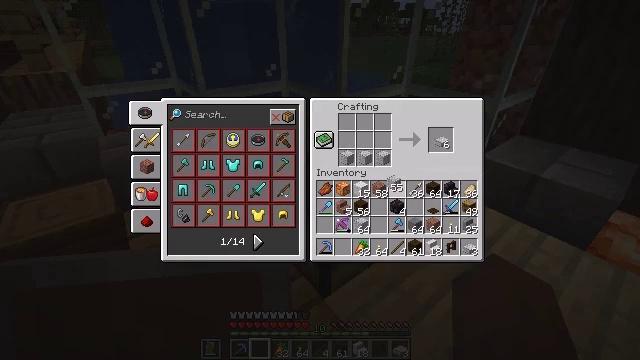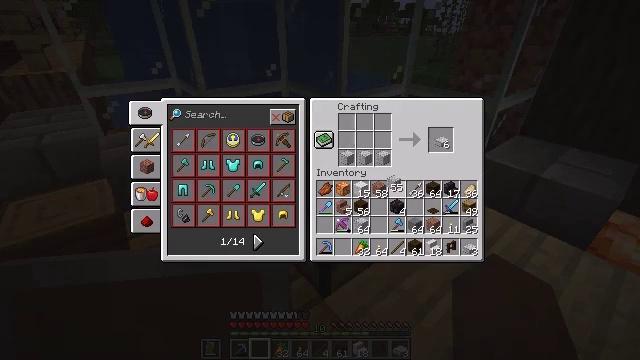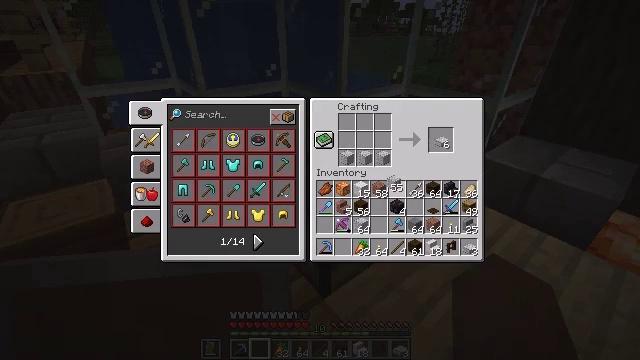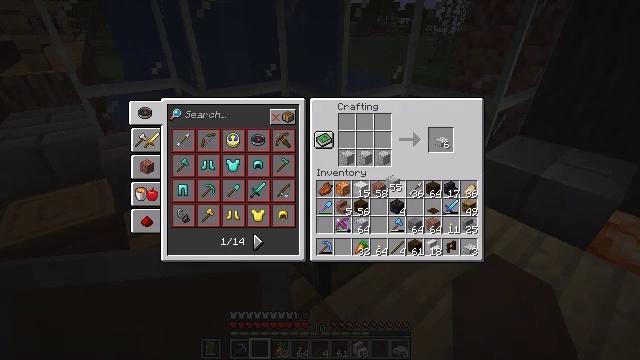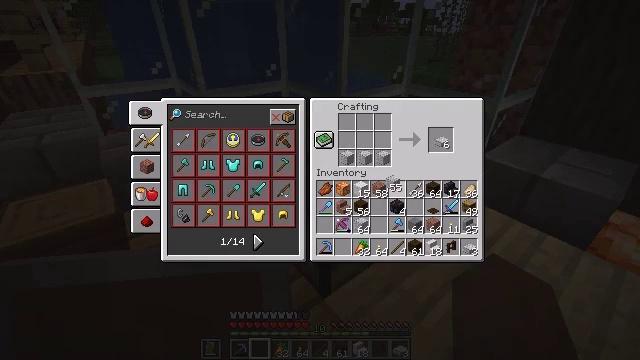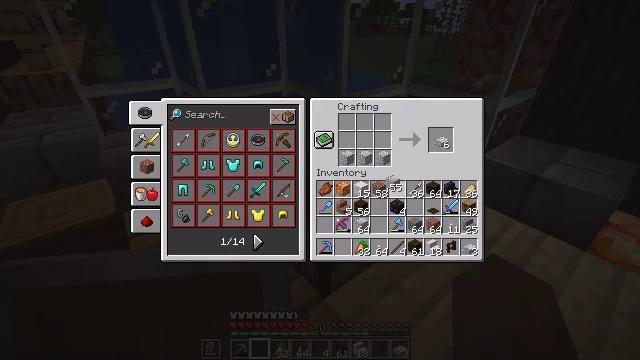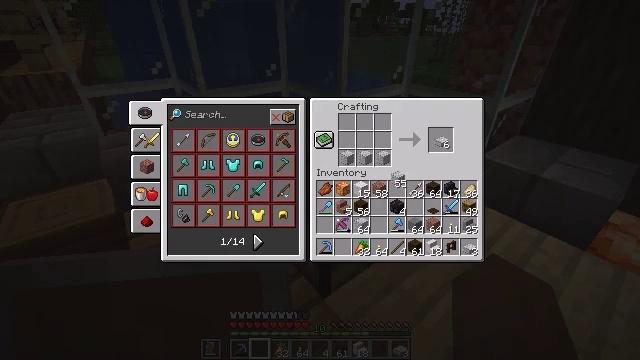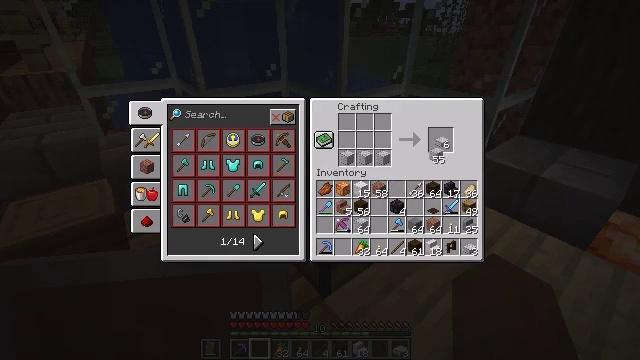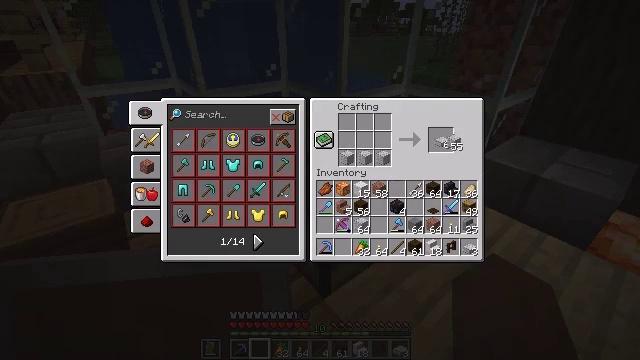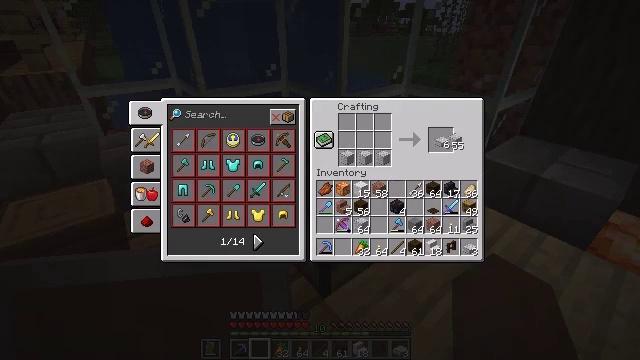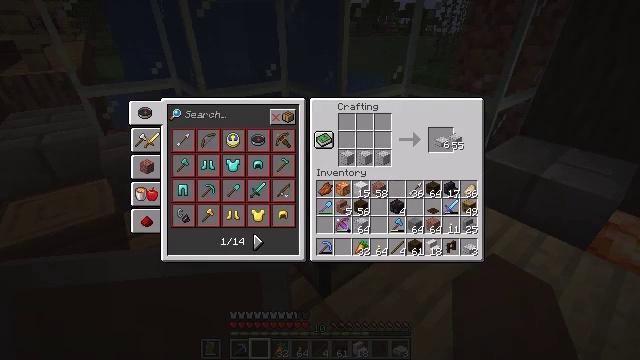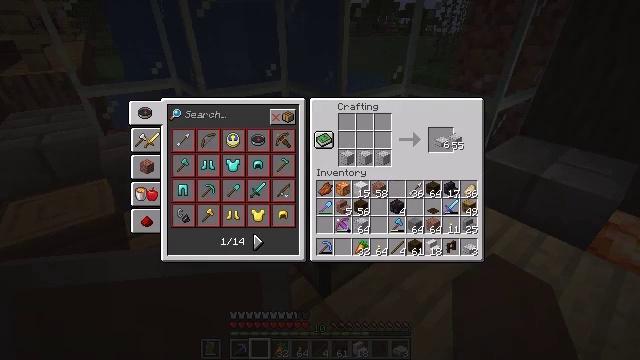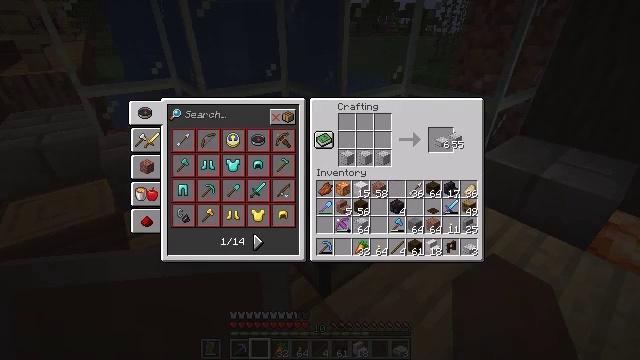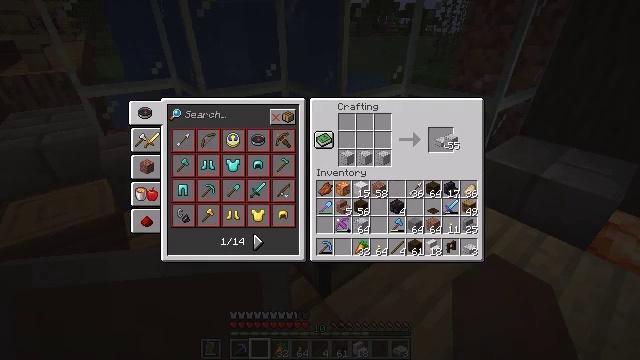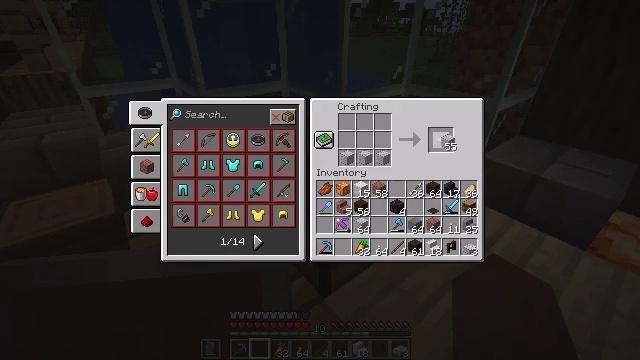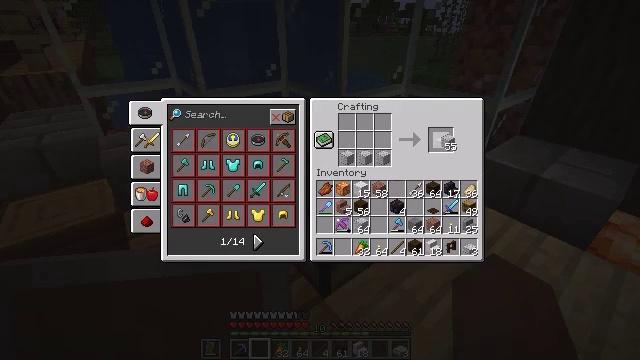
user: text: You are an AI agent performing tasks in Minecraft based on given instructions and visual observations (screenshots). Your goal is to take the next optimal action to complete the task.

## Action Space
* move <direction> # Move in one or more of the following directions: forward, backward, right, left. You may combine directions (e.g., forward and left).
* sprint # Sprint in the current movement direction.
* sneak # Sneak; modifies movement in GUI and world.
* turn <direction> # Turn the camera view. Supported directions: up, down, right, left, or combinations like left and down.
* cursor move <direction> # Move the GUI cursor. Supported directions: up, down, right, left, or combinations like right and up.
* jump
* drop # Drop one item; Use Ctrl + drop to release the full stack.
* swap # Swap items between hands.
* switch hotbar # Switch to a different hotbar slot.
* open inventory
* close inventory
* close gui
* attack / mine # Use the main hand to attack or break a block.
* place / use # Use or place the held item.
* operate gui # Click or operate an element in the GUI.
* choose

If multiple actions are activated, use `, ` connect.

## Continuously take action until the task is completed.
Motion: motion action
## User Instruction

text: Use the crafting table to craft a polished diorite slab.
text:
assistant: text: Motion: no_op
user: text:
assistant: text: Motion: no_op
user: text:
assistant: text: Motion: no_op
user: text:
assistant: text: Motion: operate gui
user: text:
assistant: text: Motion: operate gui
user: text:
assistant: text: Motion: sneak
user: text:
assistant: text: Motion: sneak, cursor move right and up
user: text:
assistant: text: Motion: sneak, cursor move right and up
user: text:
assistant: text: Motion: sneak
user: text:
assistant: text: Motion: sneak
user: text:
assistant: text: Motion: sneak, operate gui
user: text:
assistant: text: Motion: sneak, operate gui
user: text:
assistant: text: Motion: sneak
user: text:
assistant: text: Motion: sneak
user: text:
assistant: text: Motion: sneak
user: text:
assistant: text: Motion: sneak
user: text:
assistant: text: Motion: sneak, operate gui
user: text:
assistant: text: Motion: sneak, operate gui
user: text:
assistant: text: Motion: sneak, operate gui
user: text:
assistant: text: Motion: sneak
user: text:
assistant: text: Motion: sneak
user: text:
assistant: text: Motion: sneak, cursor move down
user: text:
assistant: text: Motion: sneak, cursor move left and down
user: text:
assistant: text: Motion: sneak, cursor move left and down
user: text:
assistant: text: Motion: sneak